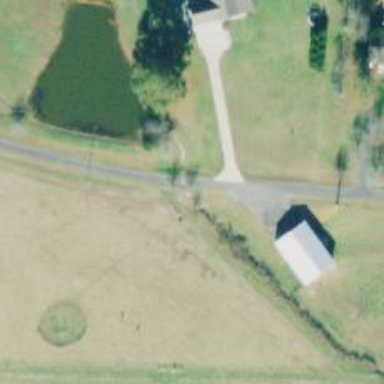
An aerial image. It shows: Culvert tunnel.